Question: I am trying to build an application with buttons (similar to the calculator), everything was good until I tries to make the app window thinner, the text go out the borders of the button.
I tried 'font_size: self.width/5' to change the font with the screen size but it works in one situation (width or height) I also found a code
'''
from kivy.app import App
from kivy.lang import Builder
from kivy.properties import StringProperty
from kivy.uix.boxlayout import BoxLayout
from kivy.uix.image import Image
from kivy.uix.label import Label
class MyLabel(Image):
text = StringProperty('')
def on_text(self, *_):
# Just get large texture:
l = Label(text=self.text)
l.font_size = '1000dp' # something that'll give texture bigger than phone's screen size
l.texture_update()
# Set it to image, it'll be scaled to image size automatically:
self.texture = l.texture
class RootWidget(BoxLayout):
pass
class TestApp(App):
def build(self):
return MyLabel(text='Test test test')
if __name__ == '__main__':
TestApp().run()
'''
that solved this problem but it was using Image in kivy and I don't know how to use it in my situation or in the kv file.
Currently texts are like this:

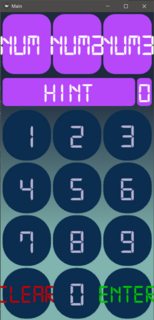
Answer: You can use <URL> to calculate sizes of rendered text, and adjust the font size to make the text fit the 'Label'. Here is a custom 'Label' class that does it:
'''
from kivy.core.text import Label as CoreLabel
from kivy.core.text.markup import MarkupLabel
def MyLabel(Label):
# this Label automatically adjusts font size to fill the Label
def on_text(self, instance, new_text):
self.adjust_font_size()
def on_size(self, instance, new_size):
self.adjust_font_size()
def adjust_font_size(self):
font_size = self.font_size
while True:
# this loops reduces font size if needed
if self.markup:
cl = MarkupLabel(font_name=self.font_name, font_size=font_size, text=self.text)
else:
cl = CoreLabel(font_name=self.font_name, font_size=font_size, text=self.text)
cl.refresh()
if font_size > self.height - self.padding_y * 2:
font_size = self.height - self.padding_y * 2
elif cl.content_width > self.width - self.padding_x * 2 or cl.content_height > self.height - self.padding_y * 2:
font_size *= 0.95
else:
break
while True:
# this loop increases font size if needed
if self.markup:
cl = MarkupLabel(font_name=self.font_name, font_size=font_size, text=self.text)
else:
cl = CoreLabel(font_name=self.font_name, font_size=font_size, text=self.text)
cl.refresh()
if cl.content_width * 1.1 < self.width - self.padding_x * 2 and cl.content_height * 1.1 < self.height - self.padding_y * 2:
font_size *= 1.05
else:
break
self.font_size = font_size
'''